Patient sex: F
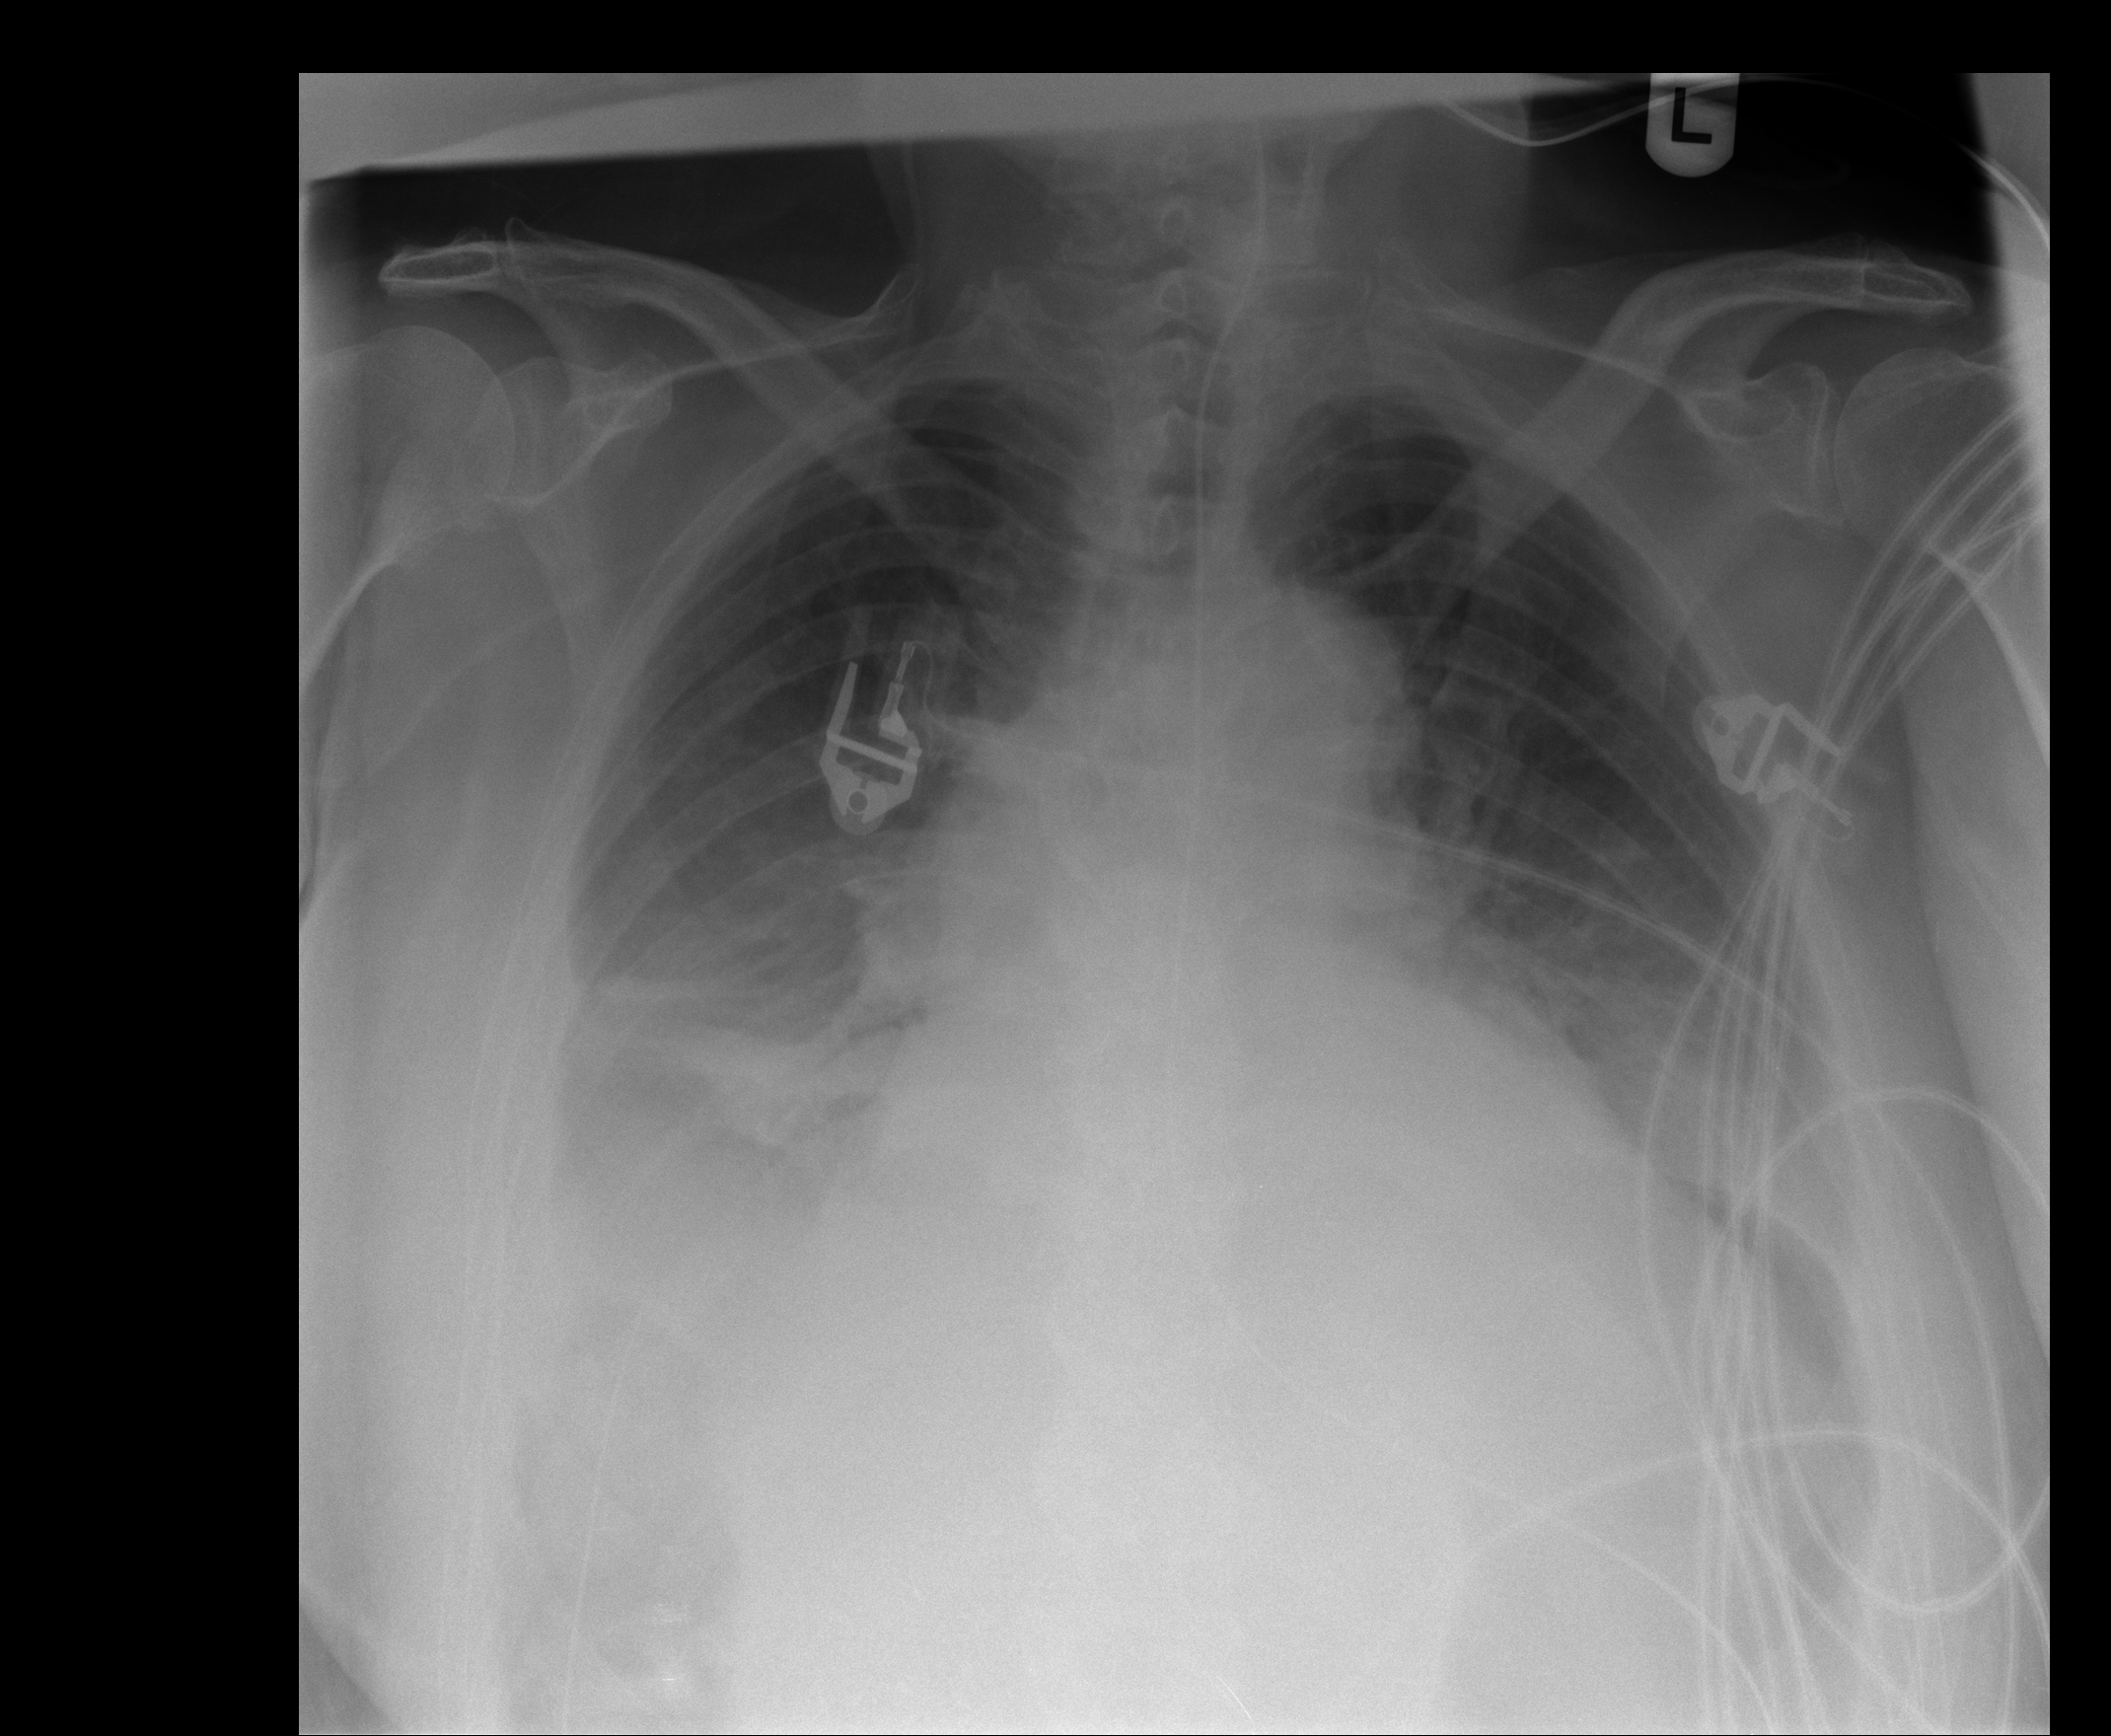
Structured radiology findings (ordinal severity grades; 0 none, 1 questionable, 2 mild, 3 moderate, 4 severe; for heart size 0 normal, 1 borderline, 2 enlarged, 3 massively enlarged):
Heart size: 2
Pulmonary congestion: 0
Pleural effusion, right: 2
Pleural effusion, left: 2
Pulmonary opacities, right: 0
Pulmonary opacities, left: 0
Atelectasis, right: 2
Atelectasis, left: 2